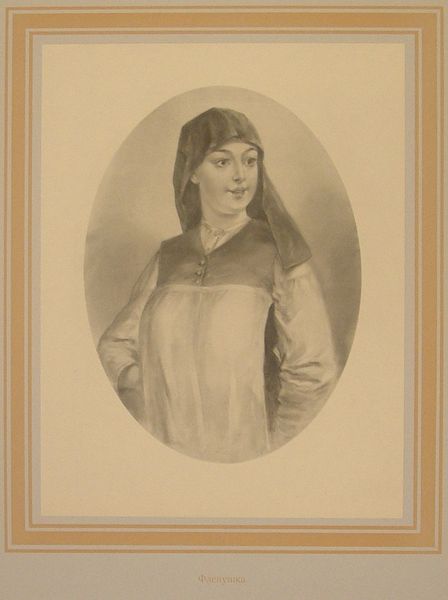
Titel: Flenushka, Flenushka
Künstler: Petr Mikhailovich Boklevskii
Standort: Amherst (Massachusetts, USA)
Institution: Mead Art Museum, Amherst College
Schlagwörter: frau, kleid, schleier, gesicht, rahmen, porträt, oval, church, religious, white, black, dress, lady, portrait, woman, print, servant, knöpfe, druck, eyes, drawing, frame, gaze, look, sketch, saint, cross, smile, drapery, happy, madonna, pose, symmetry, watercolor, pencil, lithograph, baby, mary, christianity, veil, holy, nurse, hood, nun, smock, akimbo, lithograph!!!!, idk what that means, idk, i'm trying really hard, woman!!!!!, fuck u, orange border, aha, look at her faggot expression, muah, habit, head covering, devotion, loyalty